Question: I'm a beginner at PHP and I have the following issue: I need to create a 5x5 table in PHP like this:

This is what I have so far:
'''
echo '<table border="1" style="width:100px">';
for ($i=0; $i < 5; $i++) {
echo "<tr>";
for ($j=0; $j < 5; $j++) {
echo "<td>";
echo $j;
echo "</td>";
}
echo "</tr>";
}
echo "</table>";
'''
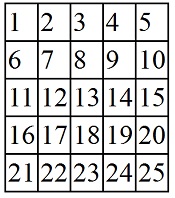
Answer: Change 'echo $j;' to:
'''
echo ($i*5) + $j + 1;
'''